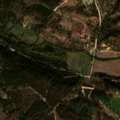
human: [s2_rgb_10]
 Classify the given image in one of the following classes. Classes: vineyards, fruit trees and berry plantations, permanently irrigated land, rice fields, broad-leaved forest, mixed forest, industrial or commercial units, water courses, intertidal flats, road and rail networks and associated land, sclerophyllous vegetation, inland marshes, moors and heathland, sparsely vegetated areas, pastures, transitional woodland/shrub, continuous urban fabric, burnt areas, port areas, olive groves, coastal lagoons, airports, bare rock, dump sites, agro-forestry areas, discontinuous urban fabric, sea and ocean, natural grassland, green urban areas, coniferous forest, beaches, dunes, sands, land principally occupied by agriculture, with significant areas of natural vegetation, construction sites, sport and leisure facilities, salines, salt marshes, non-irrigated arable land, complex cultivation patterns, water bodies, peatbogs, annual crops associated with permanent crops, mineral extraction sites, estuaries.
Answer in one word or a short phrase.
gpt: permanently irrigated land, olive groves, land principally occupied by agriculture, with significant areas of natural vegetation, broad-leaved forest